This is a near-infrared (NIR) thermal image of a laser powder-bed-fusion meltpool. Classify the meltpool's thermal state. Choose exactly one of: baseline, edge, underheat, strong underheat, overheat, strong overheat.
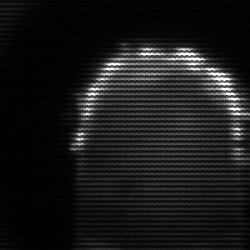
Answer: baseline